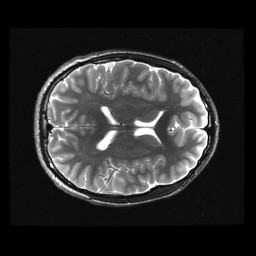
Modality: T2w
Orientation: axial
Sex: male
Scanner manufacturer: ge
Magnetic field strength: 3 T
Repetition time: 5 s
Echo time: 0.1012 s